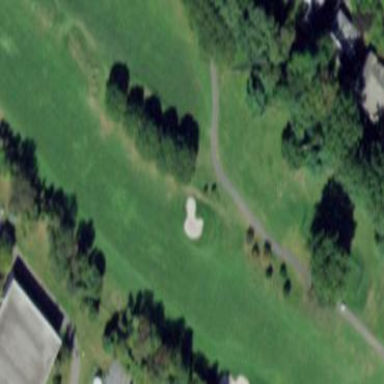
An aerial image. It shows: Golf fairway surrounded by grass.